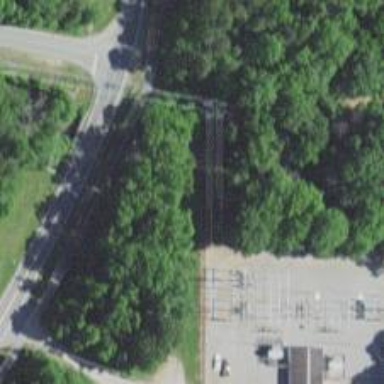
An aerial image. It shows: Distribution level power substation surrounded by fence.